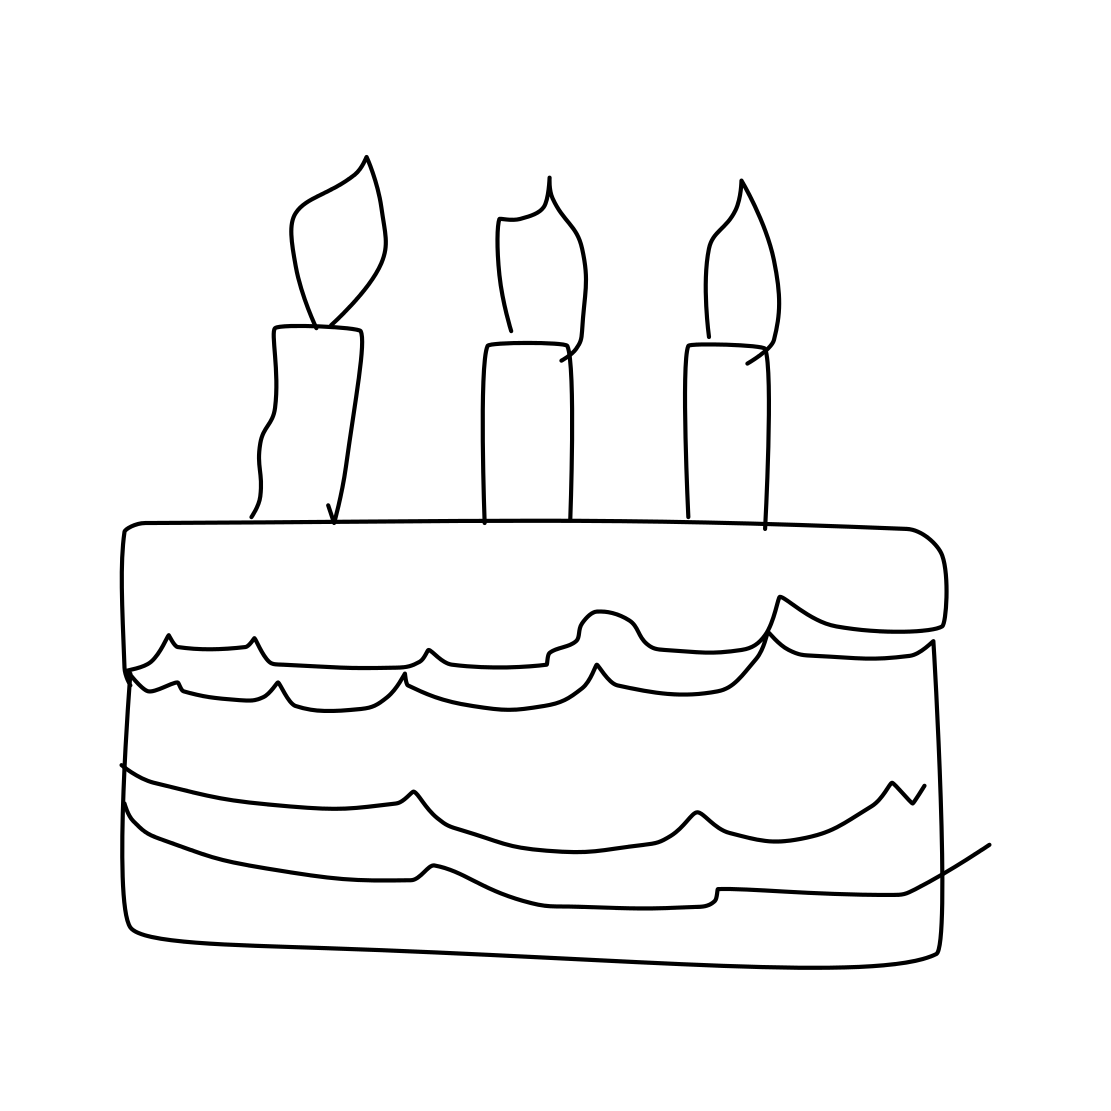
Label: cake